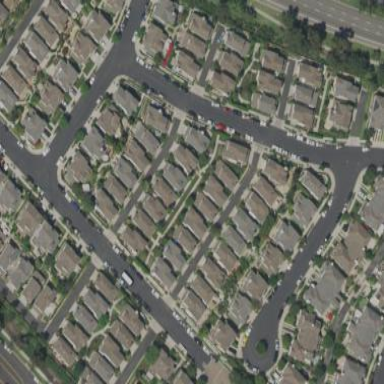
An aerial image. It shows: Residential area with houses.